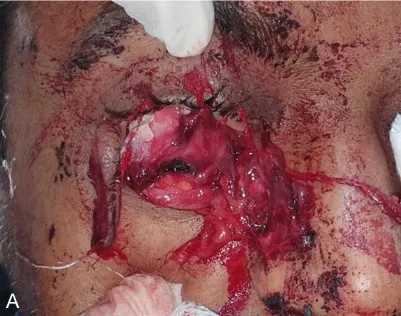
Right eye showed avulsion and prolapse of all extraocular muscles sparing inferior rectus and oblique with near total full thickness detachment of lower eyelid.
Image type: medical_photograph (other_medical_photograph)